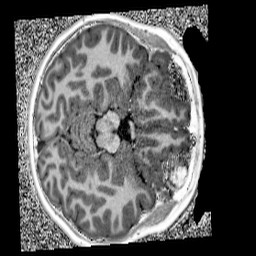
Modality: UNIT1
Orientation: axial
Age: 10
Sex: male
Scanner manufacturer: siemens
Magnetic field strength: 3 T
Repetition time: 4 s
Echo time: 0.00299 s